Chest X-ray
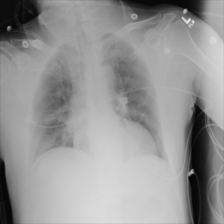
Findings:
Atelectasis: negative
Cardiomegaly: negative
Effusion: negative
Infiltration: negative
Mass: negative
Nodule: negative
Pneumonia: negative
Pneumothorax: negative
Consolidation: negative
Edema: negative
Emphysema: negative
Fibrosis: negative
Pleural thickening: negative
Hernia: negative